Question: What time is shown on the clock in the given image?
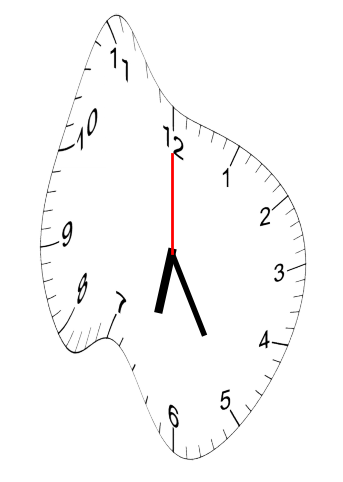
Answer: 06:25:00